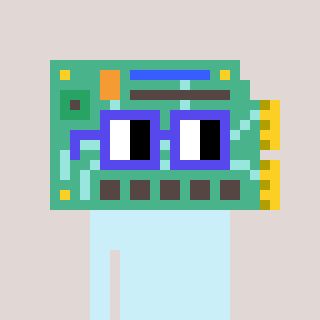
a pixel art character with square blue glasses, a chipboard-shaped head and a darkbrown-colored body on a warm background